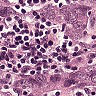
Metastatic tissue present: yes